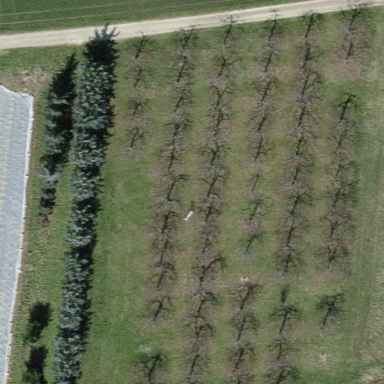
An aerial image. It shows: Orchard.